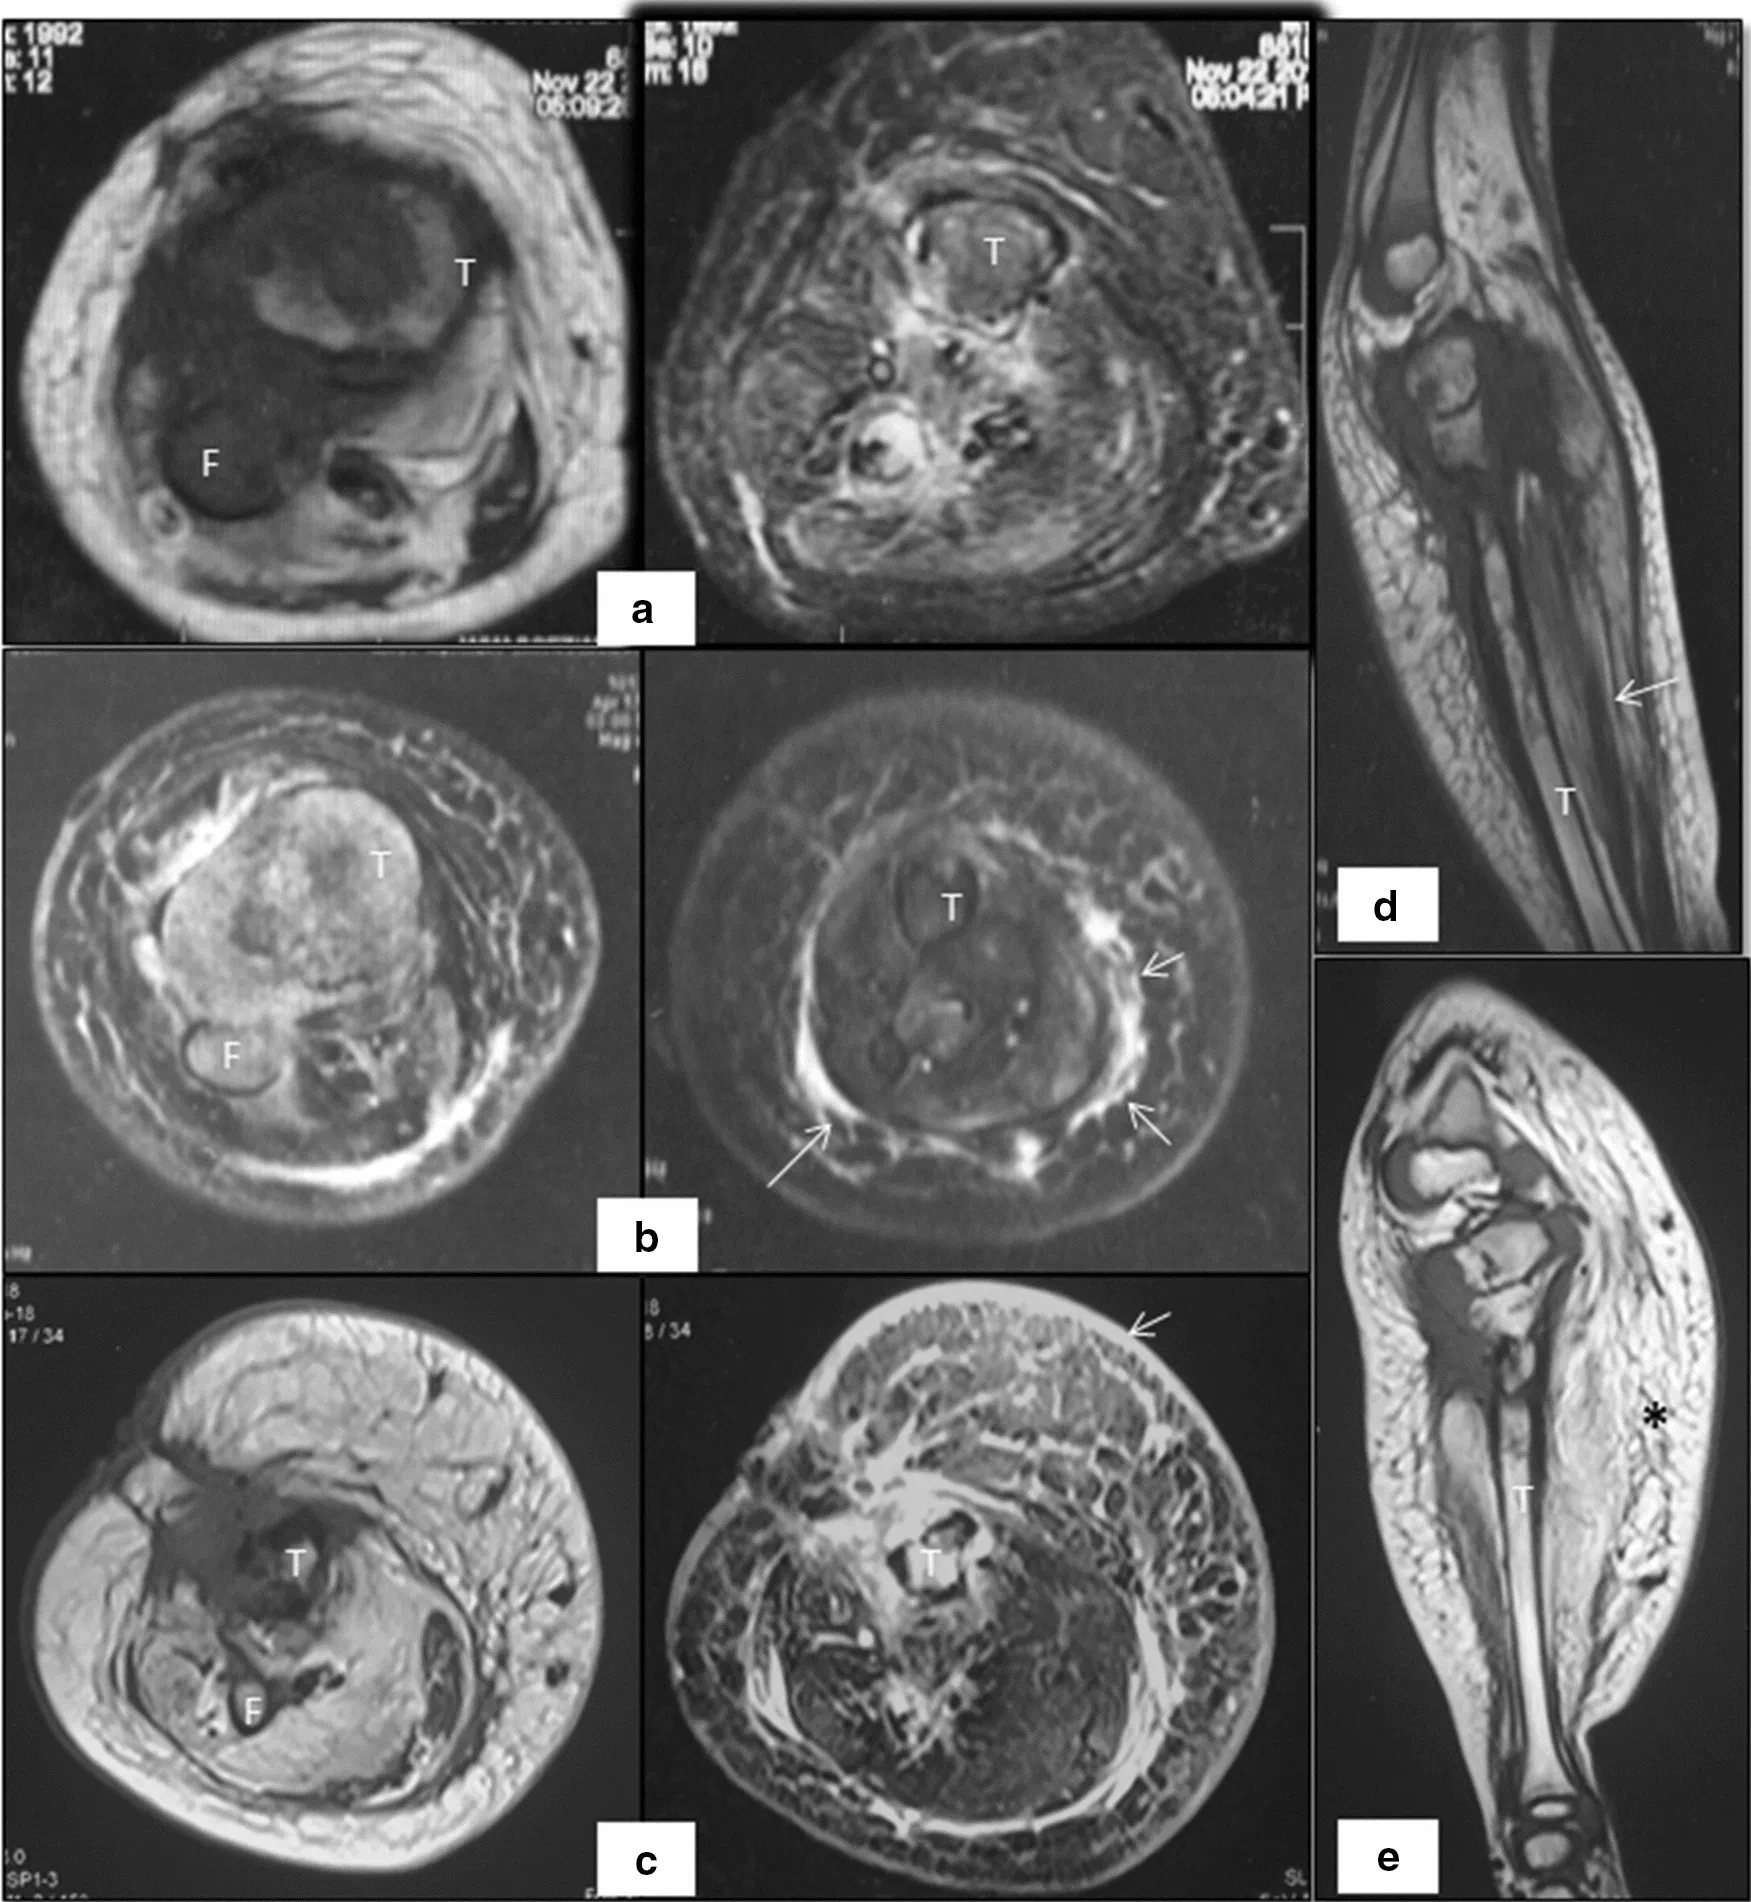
Sequential MRI of patient with Kaposiform haemangioendothelioma. Initial axial MR images a of 2016 show cortical destruction, marrow oedema involving tibia (T) and fibula (F) with surrounding soft tissue oedema on T1 (left) as well as STIR (right) sequences. Subsequently performed MRI in 2017 reveals increase in calf diameter and marrow oedema in both bones with visualization of plaque like hyperintensity along the muscle plane on STIR images (arrows in b). The recent MR images demonstrate trans-compartment involvement of skin (arrow in c) as thickening and hyperintense signal intensity; subcutaneous plane as fat proliferation which shows reticular pattern/lymphedema; muscles as atrophy and fat proliferation within the intermuscular plane and bones with marrow signal alteration. The similar changes are also evident on T1 weighted sagittal images of 2016 (arrow in d) and 2018 (asterisk in e).
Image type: radiology (mri)